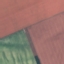
Label: AnnualCrop